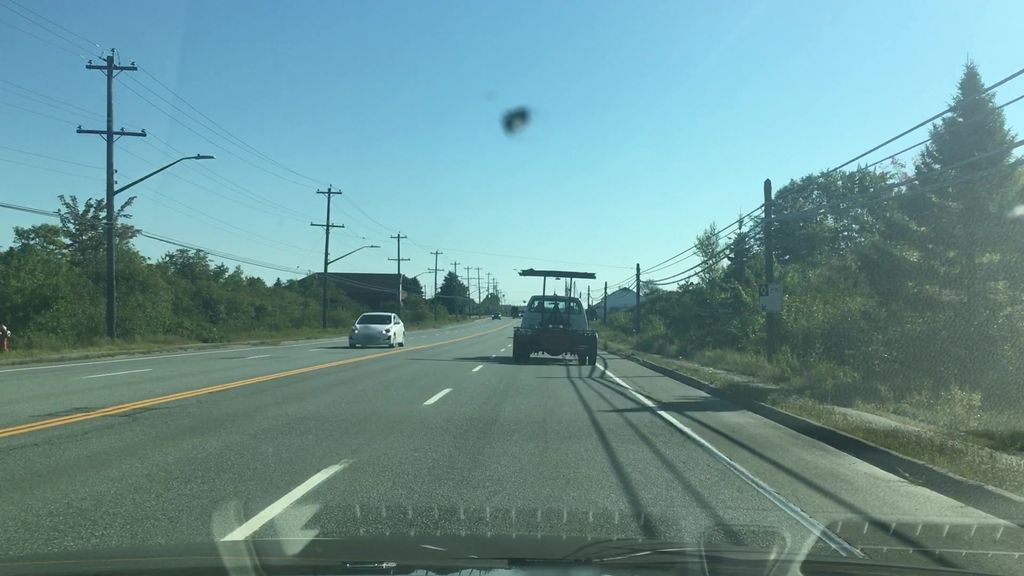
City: halifax